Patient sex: F
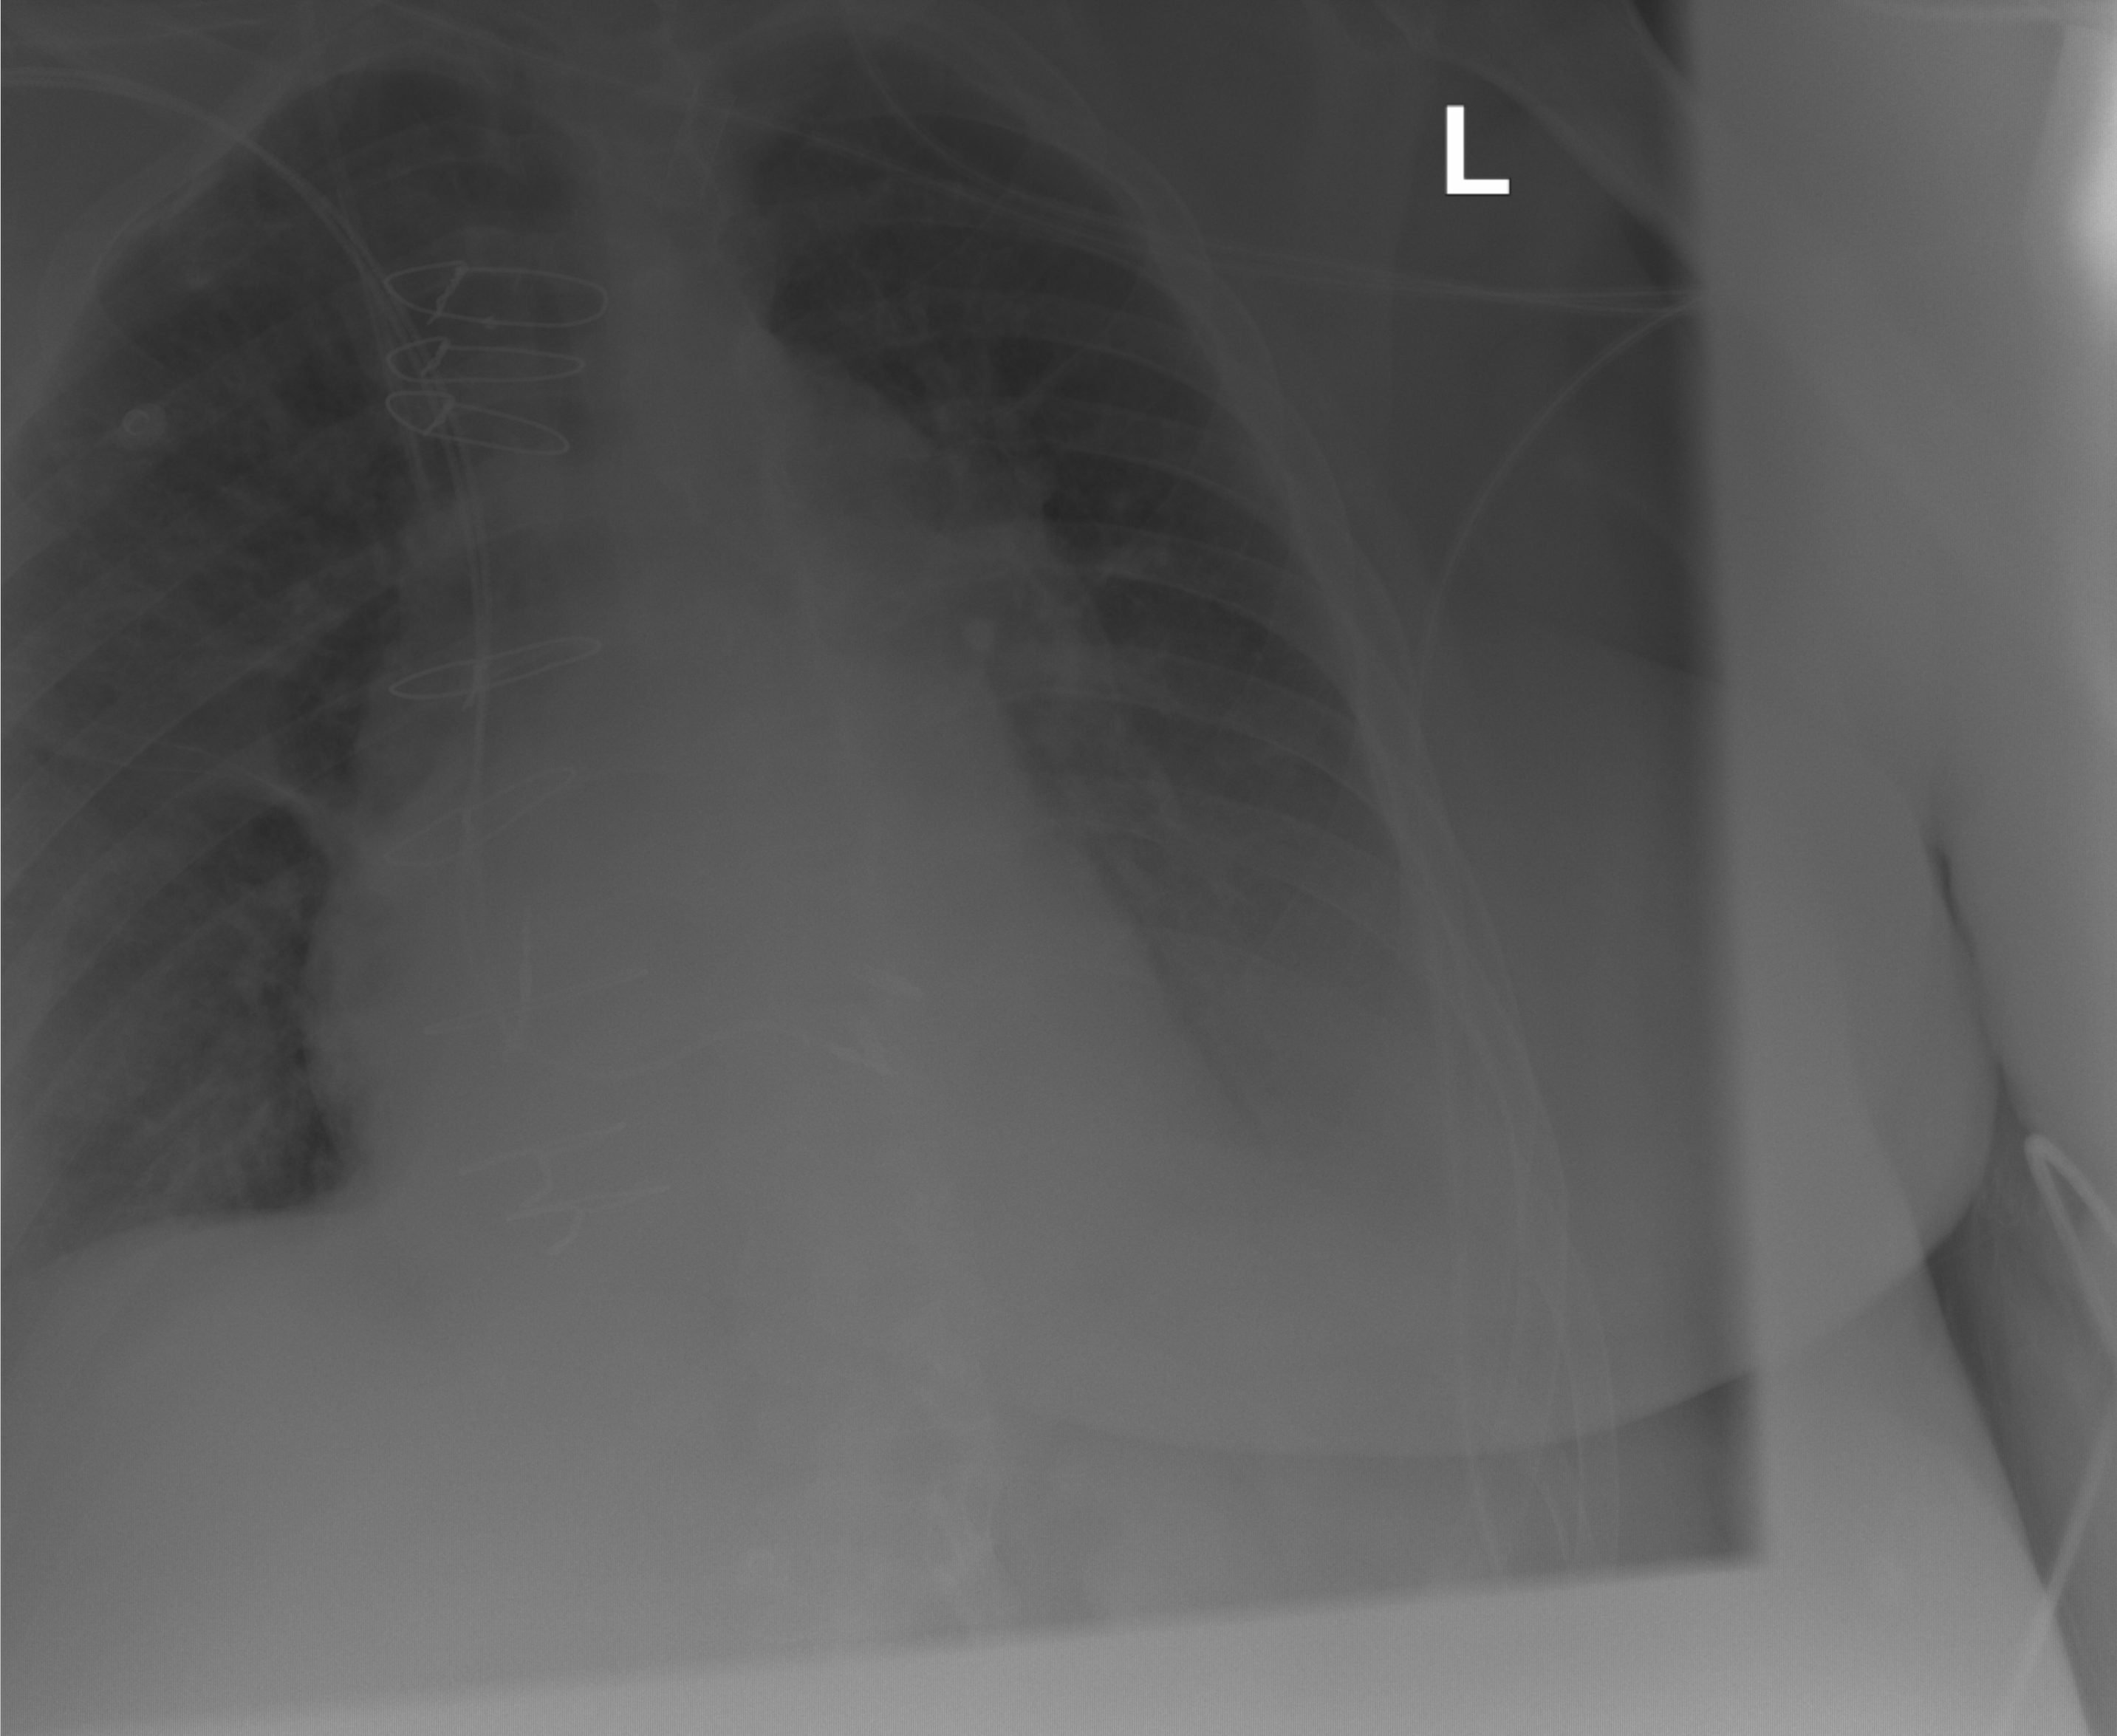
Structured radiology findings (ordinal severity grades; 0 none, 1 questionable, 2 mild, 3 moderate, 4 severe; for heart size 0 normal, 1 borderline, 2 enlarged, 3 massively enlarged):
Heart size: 1
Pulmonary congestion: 1
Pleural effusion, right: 0
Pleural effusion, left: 2
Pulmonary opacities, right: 1
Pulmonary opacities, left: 1
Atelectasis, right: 2
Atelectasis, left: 2